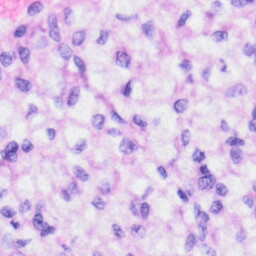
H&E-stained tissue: Liver